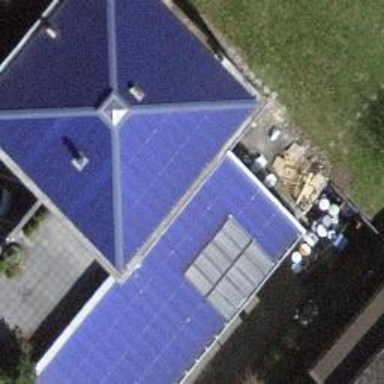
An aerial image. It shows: Solar power generator.